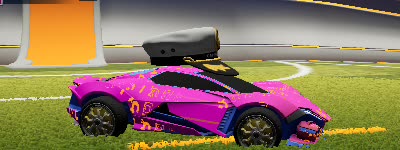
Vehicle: werewolf